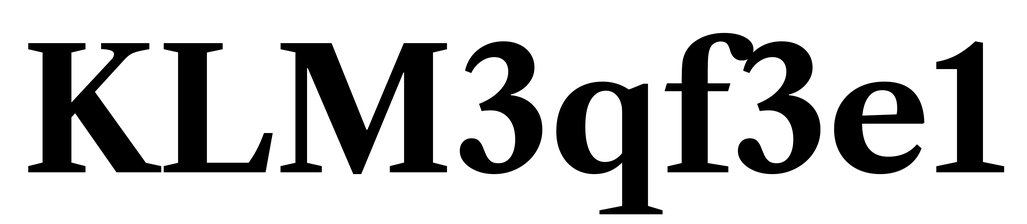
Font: LibreCaslonText_Bold